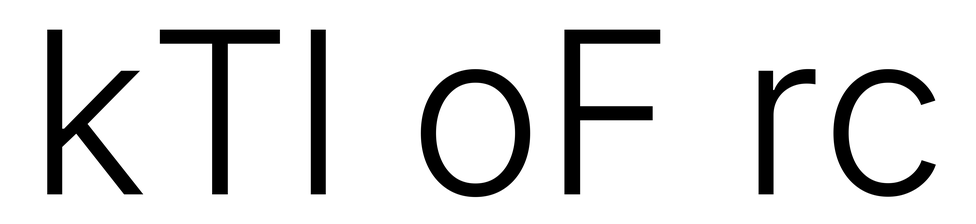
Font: Inter_Light